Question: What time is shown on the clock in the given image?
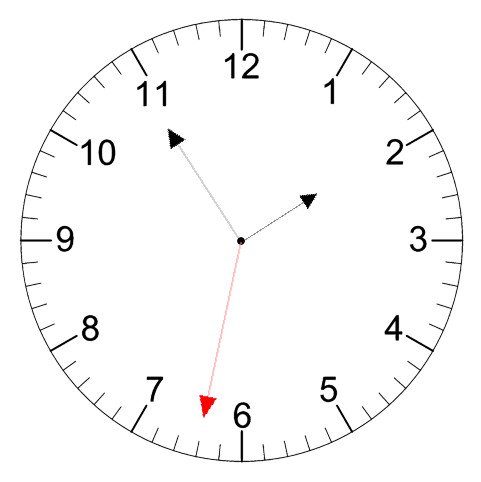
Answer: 01:54:32